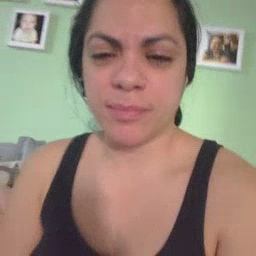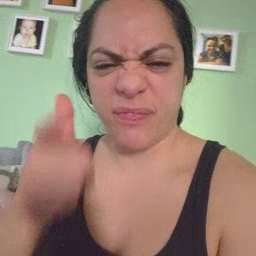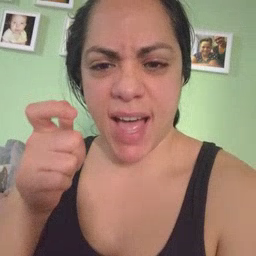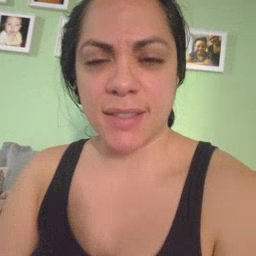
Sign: fast